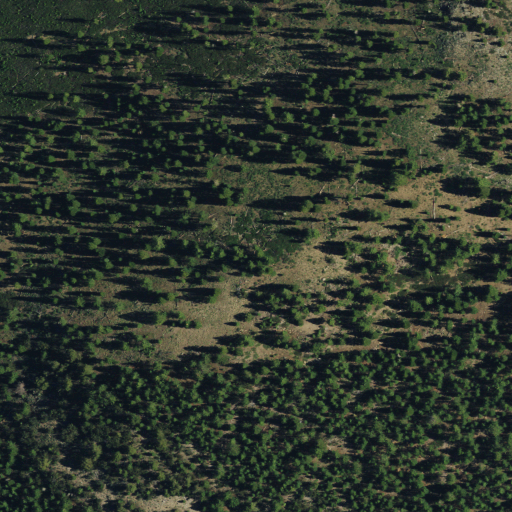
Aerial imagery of mountain in California named Land Peak containing evergreen forest and shrub